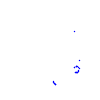
Particle: kaon